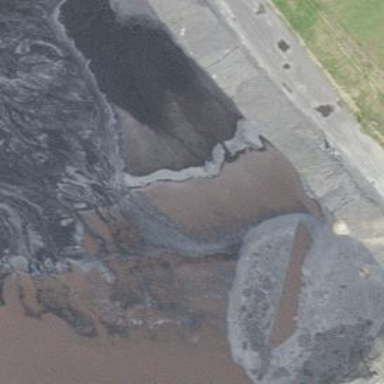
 man-made structure used for waste disposal in mining activities."